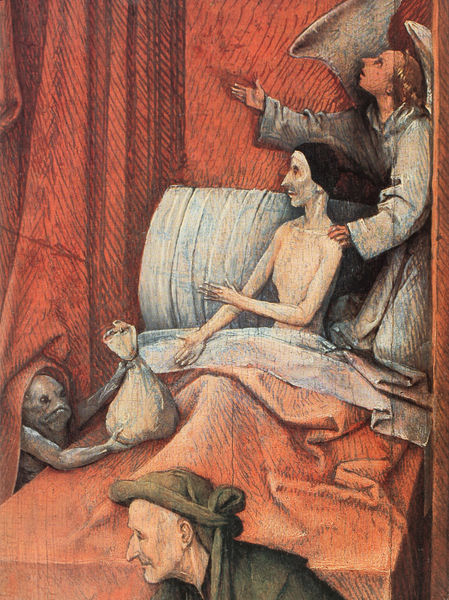
Titel: Der Tod des Geizhalses
Künstler: Hieronymus Bosch
Institution: Washington, National Gallery of Art
Schlagwörter: flügel, gemälde, mann, nackt, grün, menschen, brust, zeichnung, blick, rot, tier, malerei, alt, kappe, mütze, blass, falten, tod, tot, hände, vorhang, decke, sack, engel, man, kissen, bett, faltenwurf, krank, angel, dämon, sterben, kisse, himmelbett, untier, hieronymus, red, flügek, bosch, blcik, women, fish, bed, sick, naked, death, gremlin, geiz bosch surrealismus herrscher, altararme, dying, stealing